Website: apple
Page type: billing-address
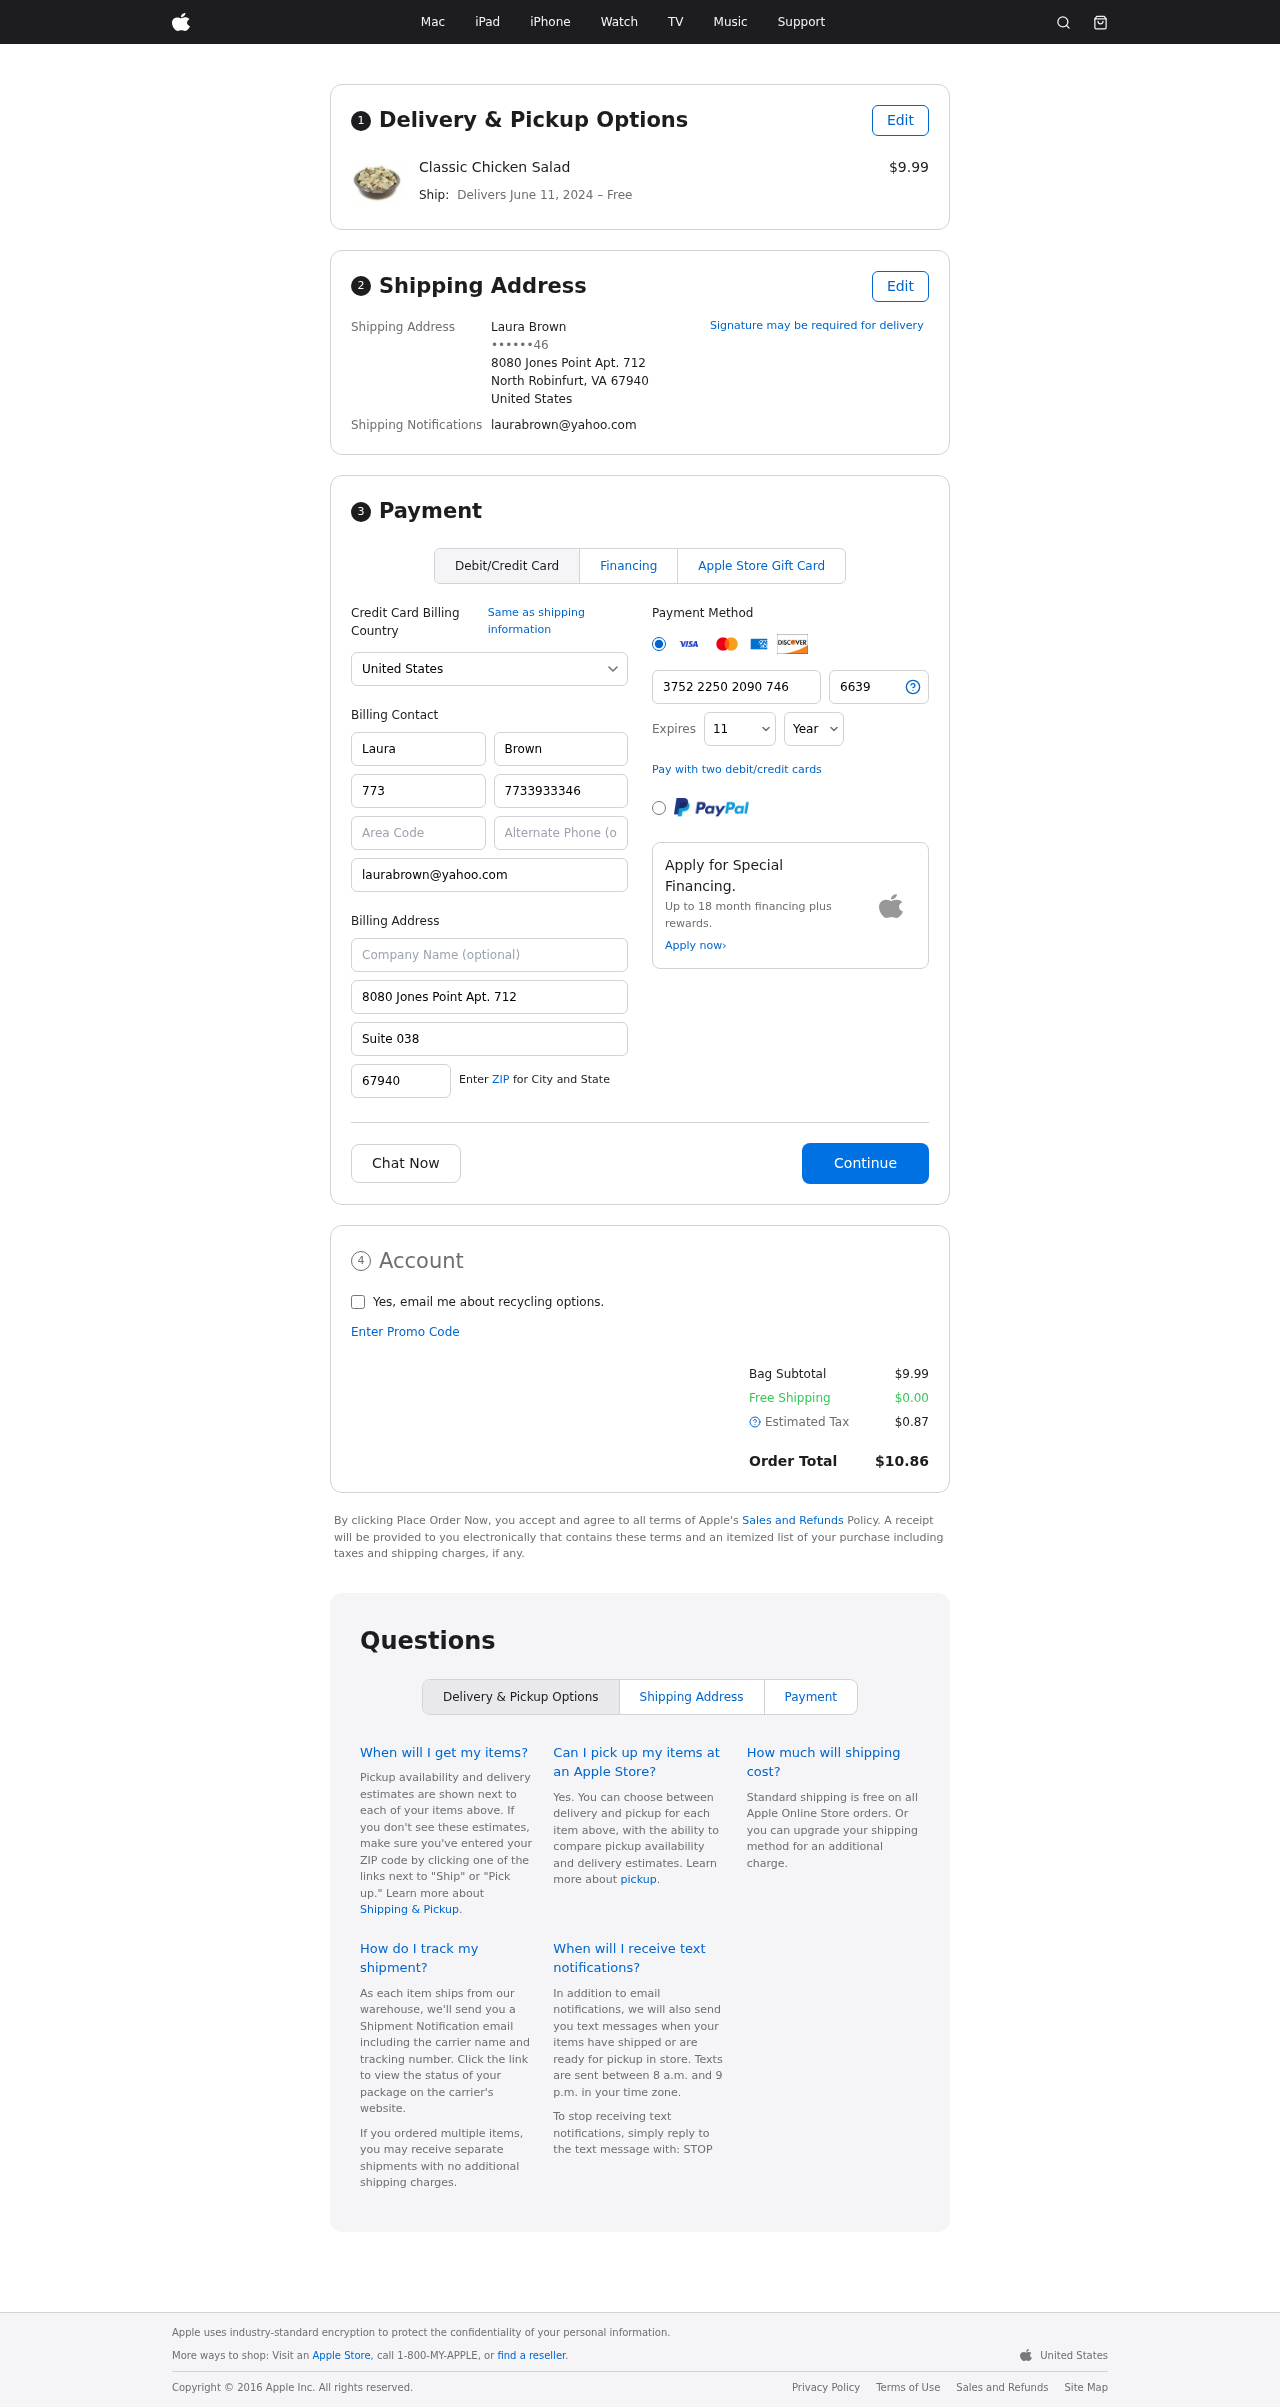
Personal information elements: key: PII_CARD_CVV
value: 6639
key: PII_CARD_EXPIRY_MONTH
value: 11
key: PII_CARD_EXPIRY_YEAR
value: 26
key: PII_CARD_NUMBER
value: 3752 2250 2090 746
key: PII_CITY_STATE_ZIP
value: North Robinfurt, VA 67940
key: PII_COUNTRY
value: United States
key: PII_EMAIL
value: laurabrown@yahoo.com
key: PII_FULLNAME
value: Laura Brown
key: PII_STREET
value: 8080 Jones Point Apt. 712
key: PII_PHONE_MASKED
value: ••••••46
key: PII_BILLING_FIRSTNAME
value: Laura
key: PII_BILLING_LASTNAME
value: Brown
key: PII_BILLING_PHONE_AREA
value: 773
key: PII_BILLING_PHONE
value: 7733933346
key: PII_BILLING_EMAIL
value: laurabrown@yahoo.com
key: PII_BILLING_STREET
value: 8080 Jones Point Apt. 712
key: PII_BILLING_STREET2
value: Suite 038
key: PII_BILLING_POSTCODE
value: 67940
Product elements: key: PRODUCT1_NAME
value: Classic Chicken Salad
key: PRODUCT1_PRICE
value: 9.99
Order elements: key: ORDER_DELIVERY_DATE
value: June 11, 2024
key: ORDER_SUBTOTAL
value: $9.99
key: ORDER_SHIPPING_COST
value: $0.00
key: ORDER_TAX
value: $0.87
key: ORDER_TOTAL
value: $10.86